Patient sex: M
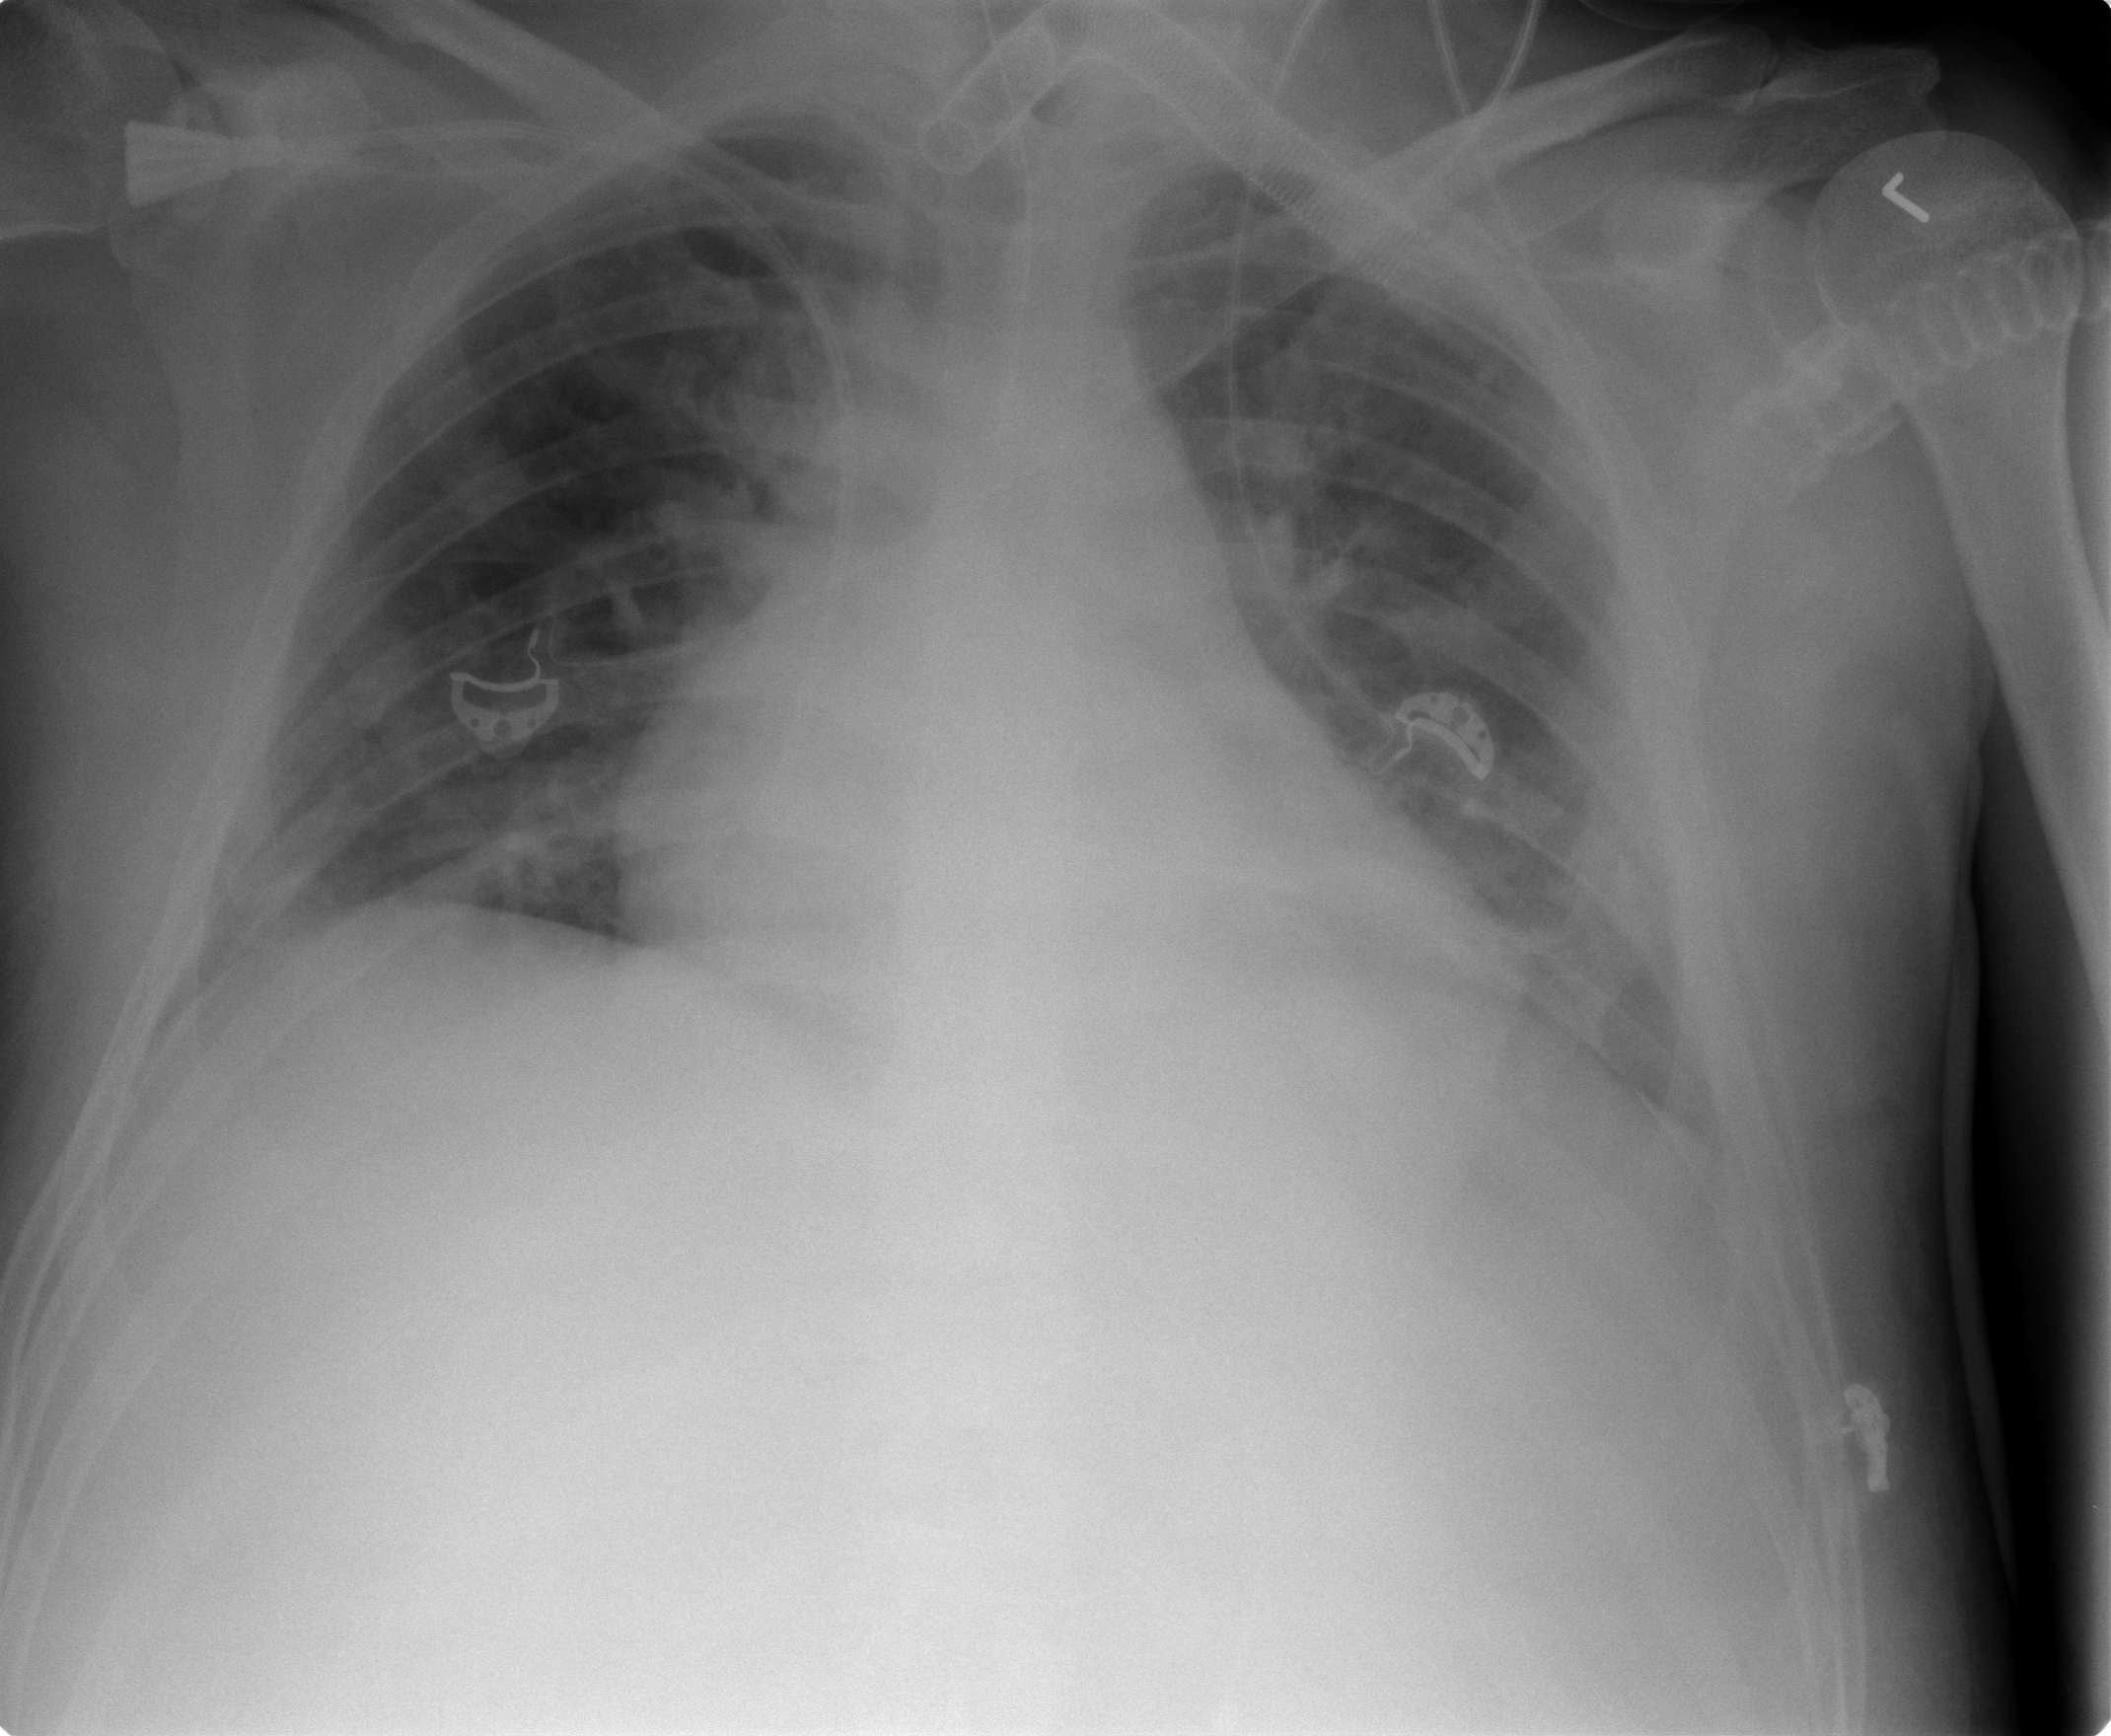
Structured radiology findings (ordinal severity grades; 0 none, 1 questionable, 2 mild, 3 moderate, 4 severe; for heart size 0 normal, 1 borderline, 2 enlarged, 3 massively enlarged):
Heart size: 2
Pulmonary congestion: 0
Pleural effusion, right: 0
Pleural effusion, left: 0
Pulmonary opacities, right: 0
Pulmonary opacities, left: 1
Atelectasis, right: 0
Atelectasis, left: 2